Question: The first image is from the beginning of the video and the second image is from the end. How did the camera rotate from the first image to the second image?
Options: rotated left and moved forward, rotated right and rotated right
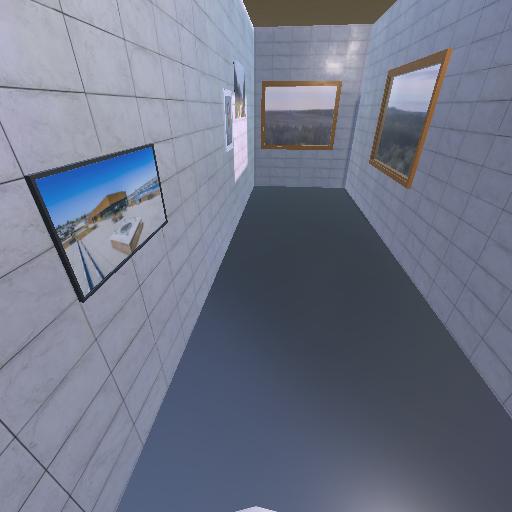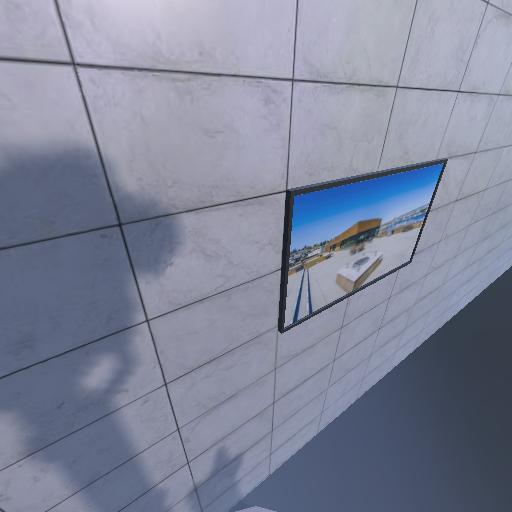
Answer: rotated left and moved forward